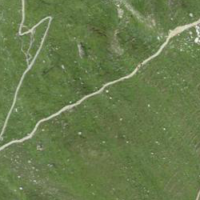
EUNIS habitat code: 31
Species observed at this site:
Salix retusa